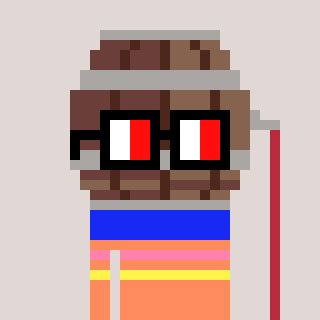
a pixel art character with square glasses with black frames and red eyes, a wine barrel-shaped head and a peachy-colored body on a warm background